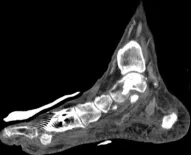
MPR view of the right plantar arch. Sagittal MPR images (A, B) demonstrate the plantar arch with apparent artifacts arising from the metal k- wires.
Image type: radiology (ct)